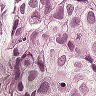
Metastatic tissue present: yes